Aerial crown-view tile of a tropical tree (Barro Colorado Island, Panama), acquired 20241112:
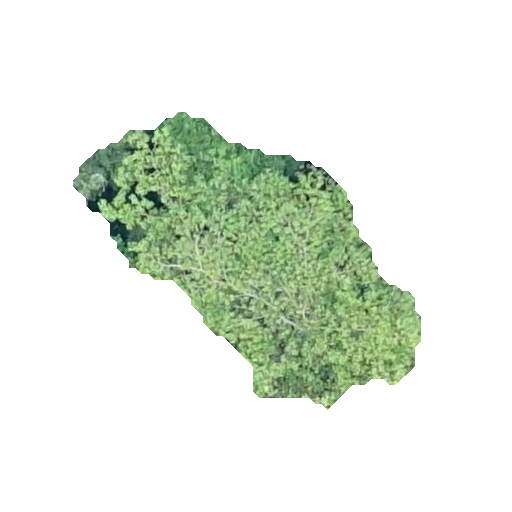
Species: Hura crepitans
GBIF accepted scientific name: Hura crepitans
Crown area: 86.235 m²